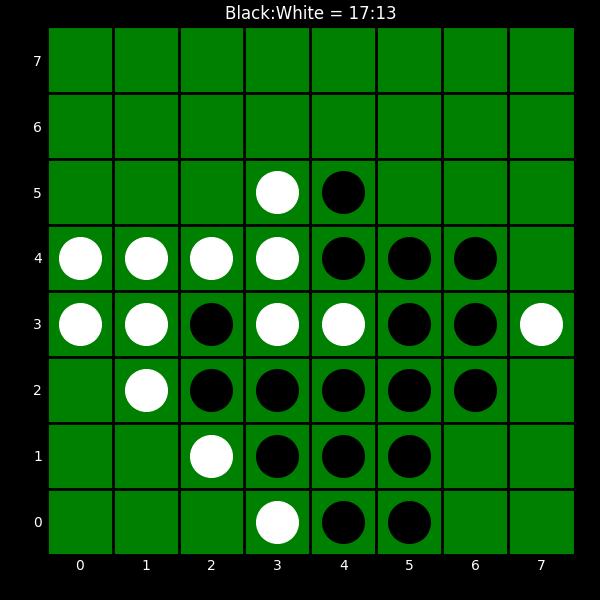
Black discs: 17
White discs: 13